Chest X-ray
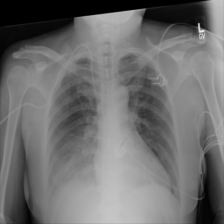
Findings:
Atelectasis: positive
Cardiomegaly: negative
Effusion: negative
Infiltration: negative
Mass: negative
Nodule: negative
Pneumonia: negative
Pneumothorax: negative
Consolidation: positive
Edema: negative
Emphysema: negative
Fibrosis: negative
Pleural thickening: negative
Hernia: negative